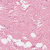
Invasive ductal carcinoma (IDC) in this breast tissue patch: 0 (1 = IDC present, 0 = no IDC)